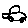
Label: car